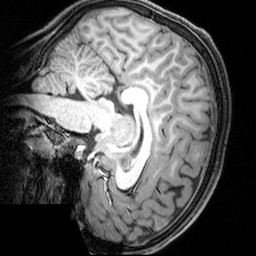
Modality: T1w
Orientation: sagittal
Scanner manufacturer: siemens
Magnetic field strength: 3 T
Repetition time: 1.9 s
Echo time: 0.00397 s